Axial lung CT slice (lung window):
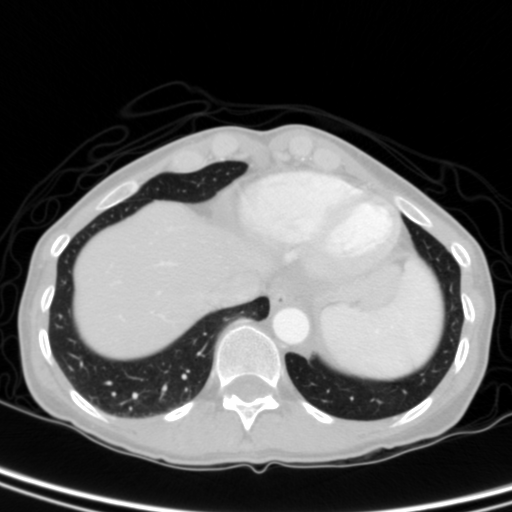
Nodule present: no